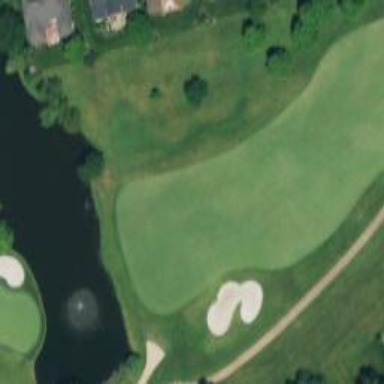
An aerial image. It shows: Golf hole.